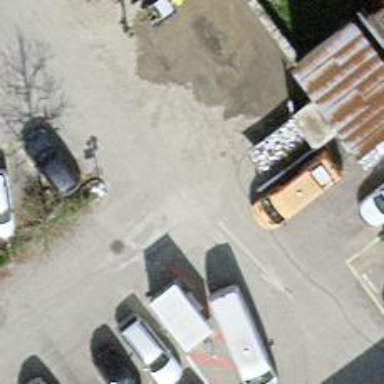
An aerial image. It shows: Asphalt parking aisle off service road.